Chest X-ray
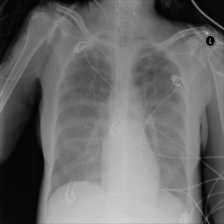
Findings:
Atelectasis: negative
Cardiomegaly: negative
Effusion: positive
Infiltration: negative
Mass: negative
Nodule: negative
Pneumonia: negative
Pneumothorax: negative
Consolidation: negative
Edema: negative
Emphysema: negative
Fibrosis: negative
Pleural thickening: negative
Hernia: negative